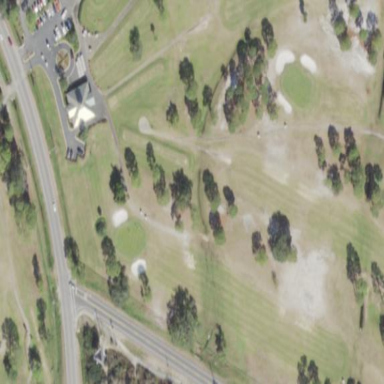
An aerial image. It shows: Golf fairway surrounded by grass.